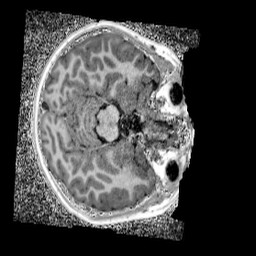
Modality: UNIT1_denoised
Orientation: axial
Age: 10
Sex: male
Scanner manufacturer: siemens
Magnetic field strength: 3 T
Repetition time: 4 s
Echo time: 0.00299 s